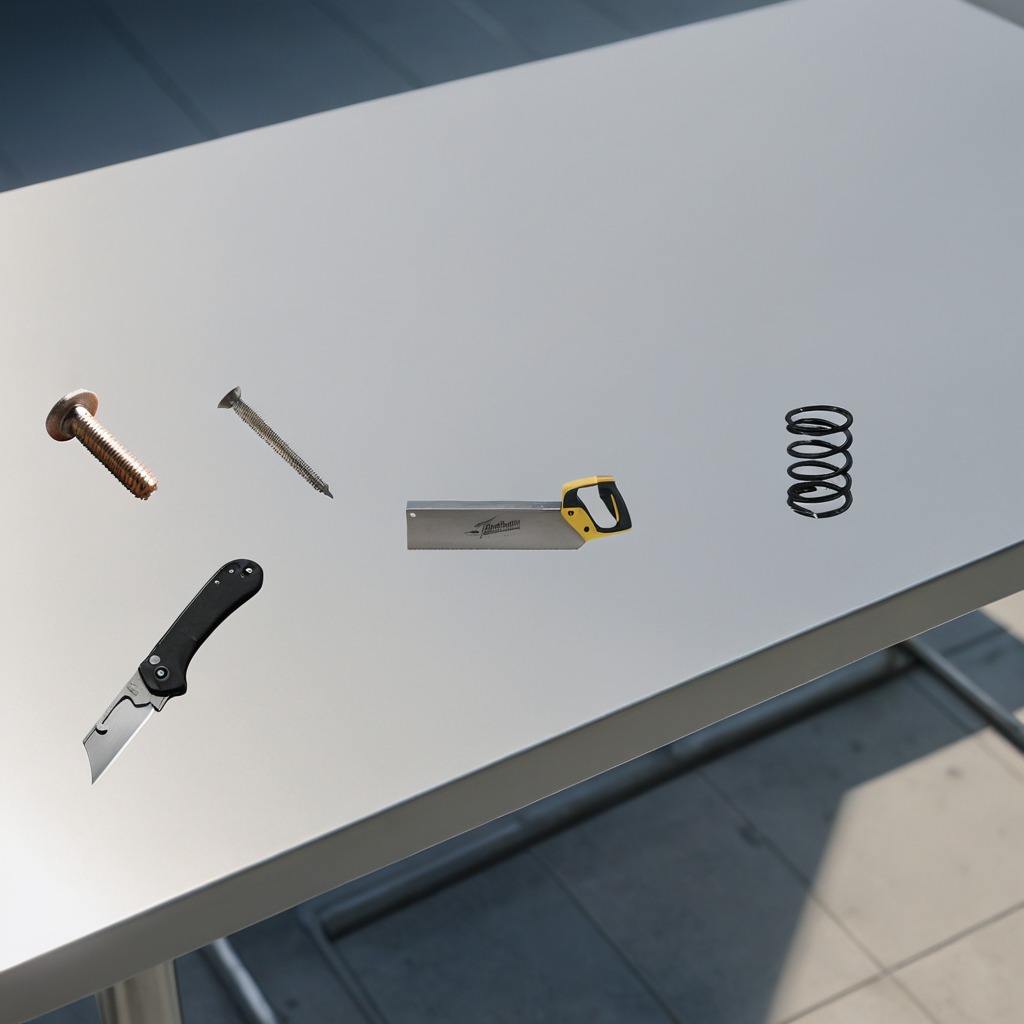
A utility knife, a metal machine screw, an iron nail, a coiled metal spring, and a handheld metal saw are lying on the utility table.